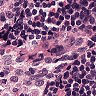
Metastatic tissue present: no